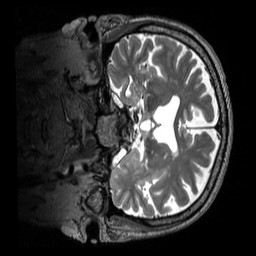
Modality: T2w
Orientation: coronal
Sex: male
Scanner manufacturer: siemens
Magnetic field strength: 3 T
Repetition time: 3.2 s
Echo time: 0.409 s